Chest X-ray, PA view. Patient: 68 years old, sex M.
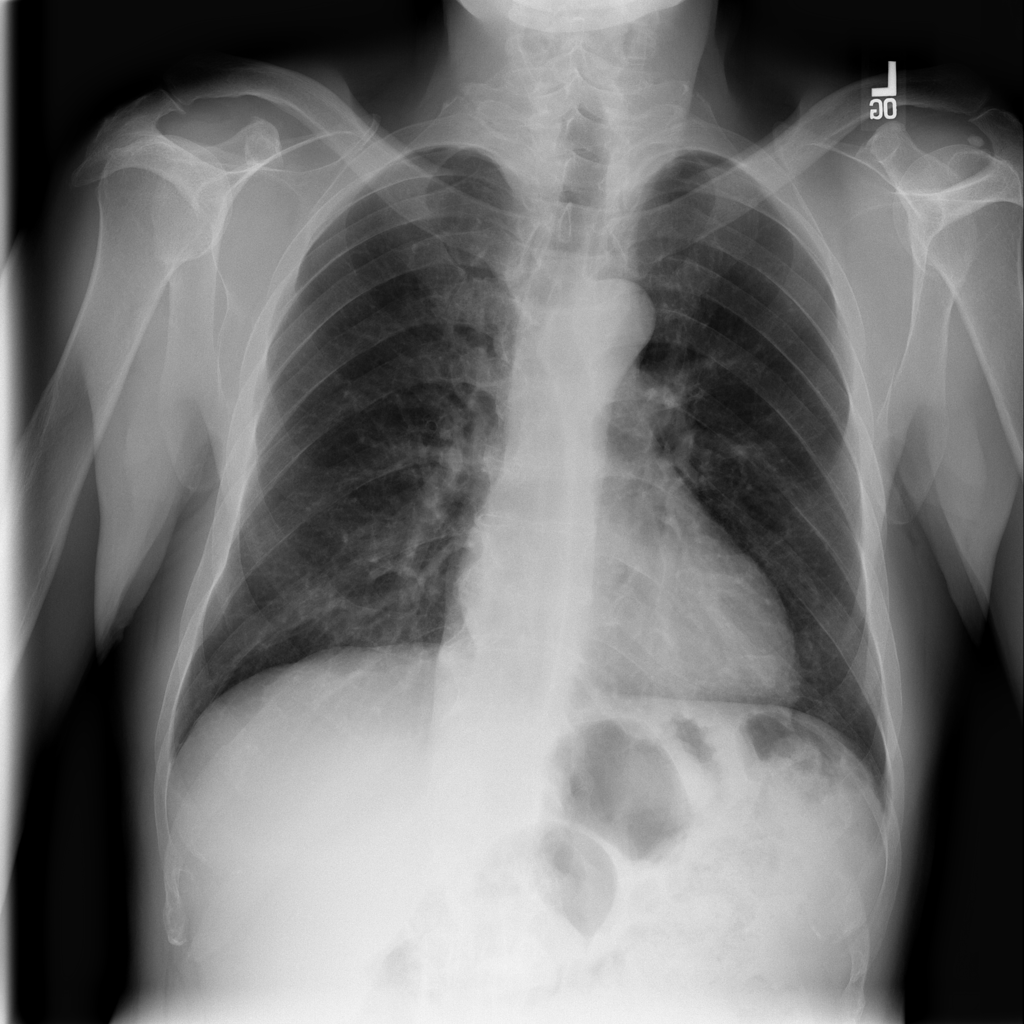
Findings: No Finding